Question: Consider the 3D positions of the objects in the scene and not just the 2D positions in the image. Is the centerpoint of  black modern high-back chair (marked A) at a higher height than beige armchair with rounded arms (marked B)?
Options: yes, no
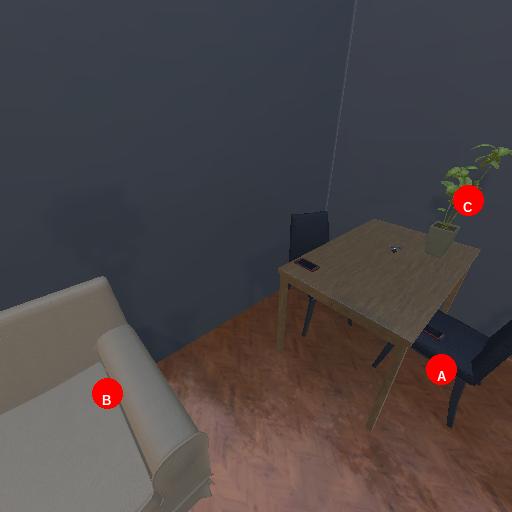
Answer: yes